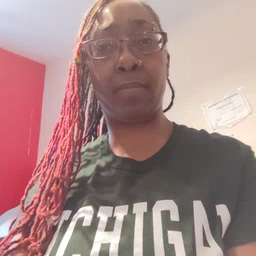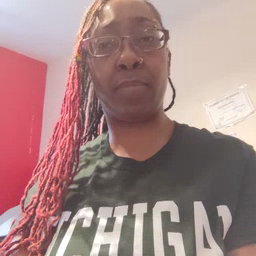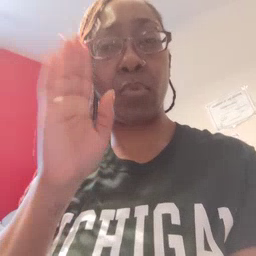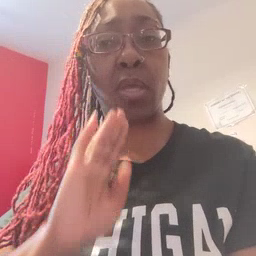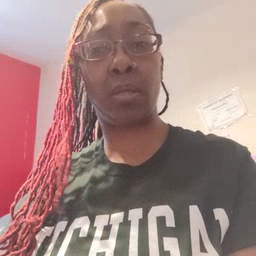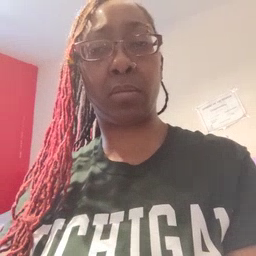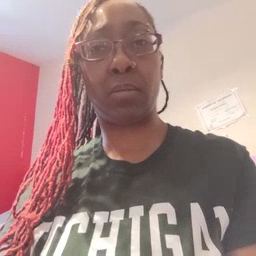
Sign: brown